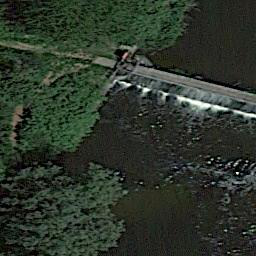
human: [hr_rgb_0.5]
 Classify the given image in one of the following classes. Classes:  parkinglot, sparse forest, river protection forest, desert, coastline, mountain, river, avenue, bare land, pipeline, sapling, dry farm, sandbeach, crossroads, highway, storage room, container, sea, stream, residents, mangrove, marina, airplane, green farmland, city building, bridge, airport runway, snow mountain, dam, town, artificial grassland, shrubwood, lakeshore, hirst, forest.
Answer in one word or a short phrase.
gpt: dam